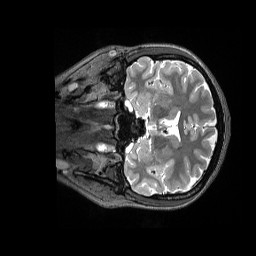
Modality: T2w
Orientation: coronal
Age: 26
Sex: female
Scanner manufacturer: siemens
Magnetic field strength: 3 T
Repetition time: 3.2 s
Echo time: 0.562 s